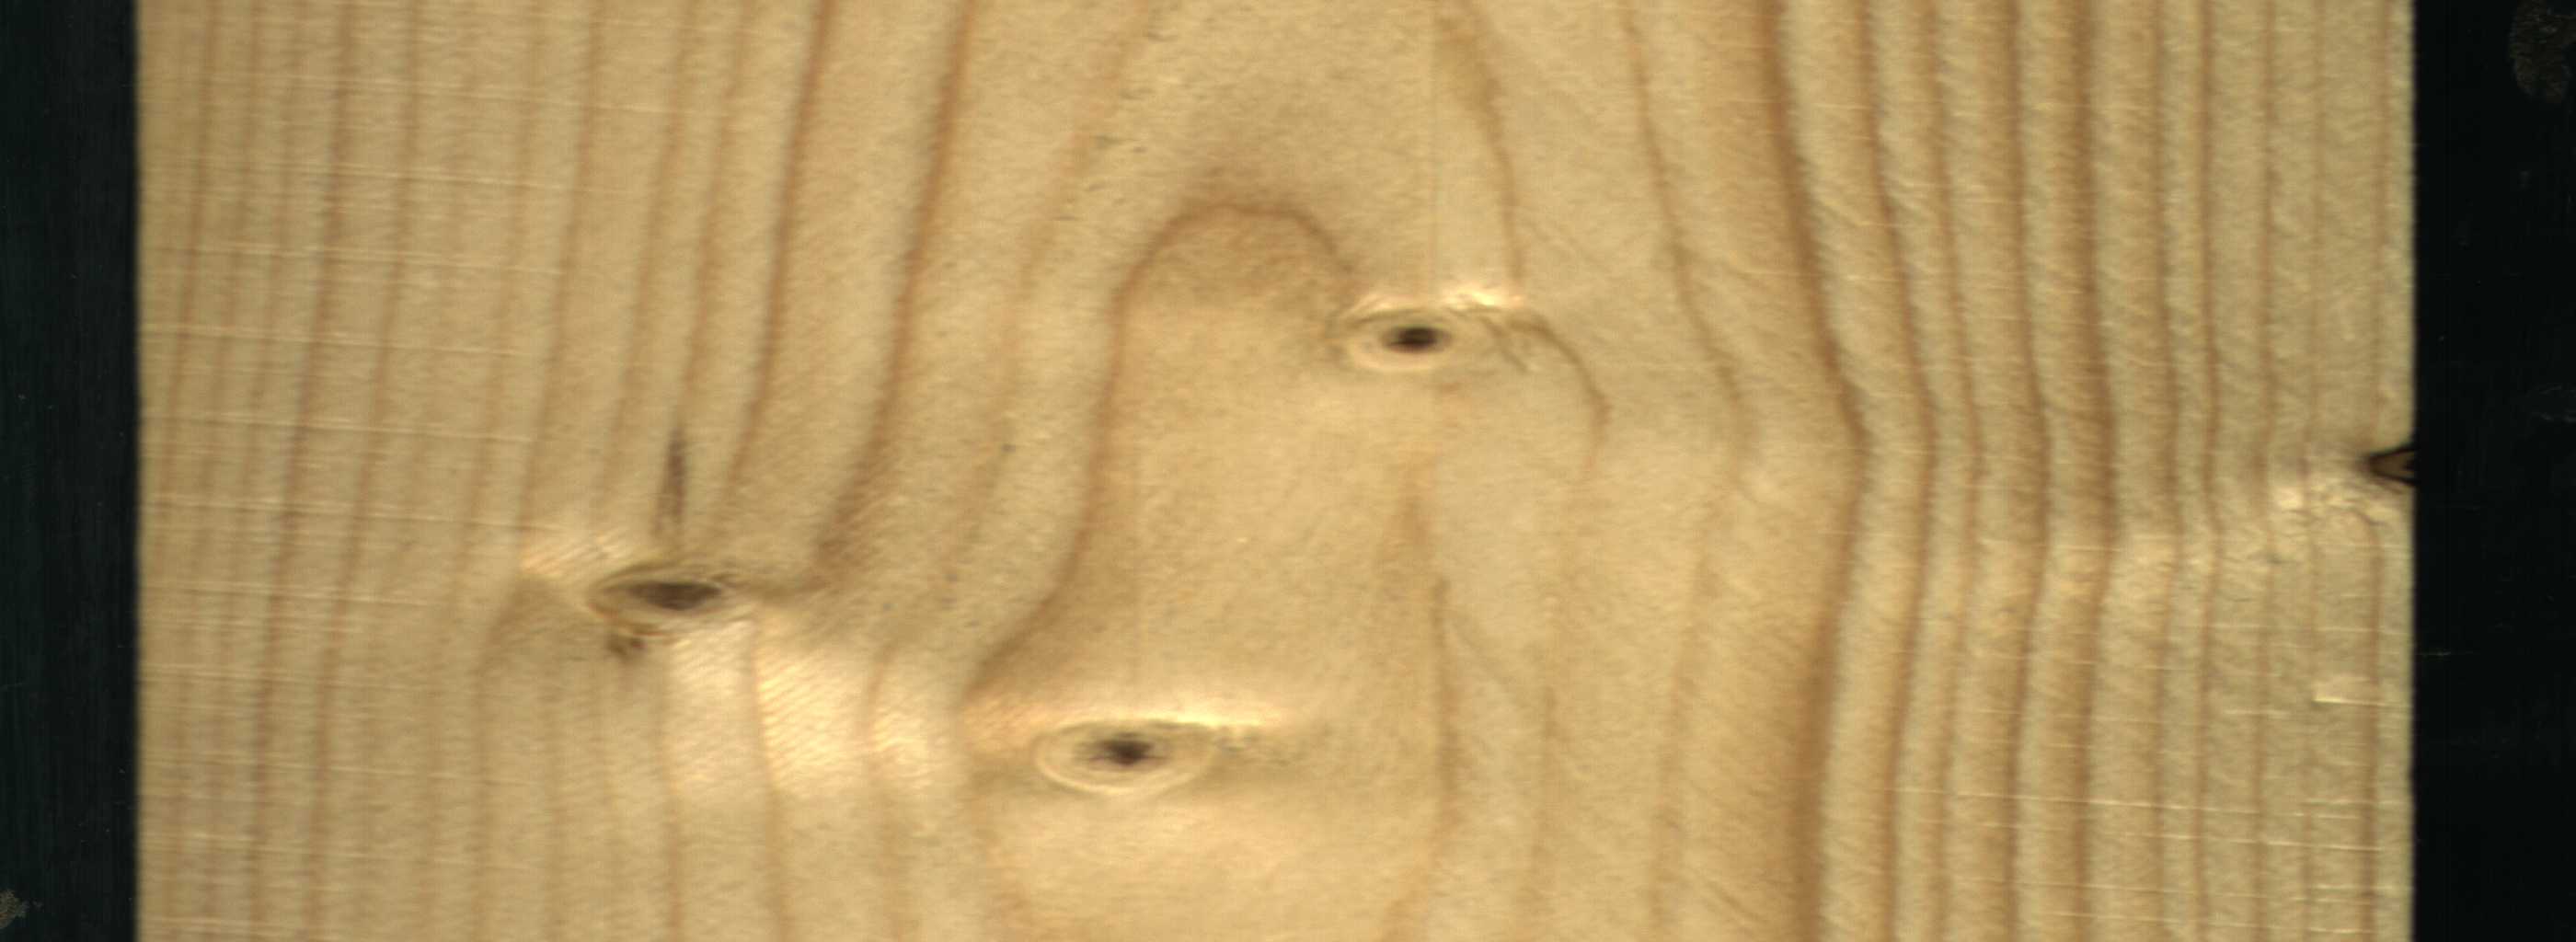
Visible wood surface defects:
Dead_Knot
Live_Knot
Live_Knot
Live_Knot